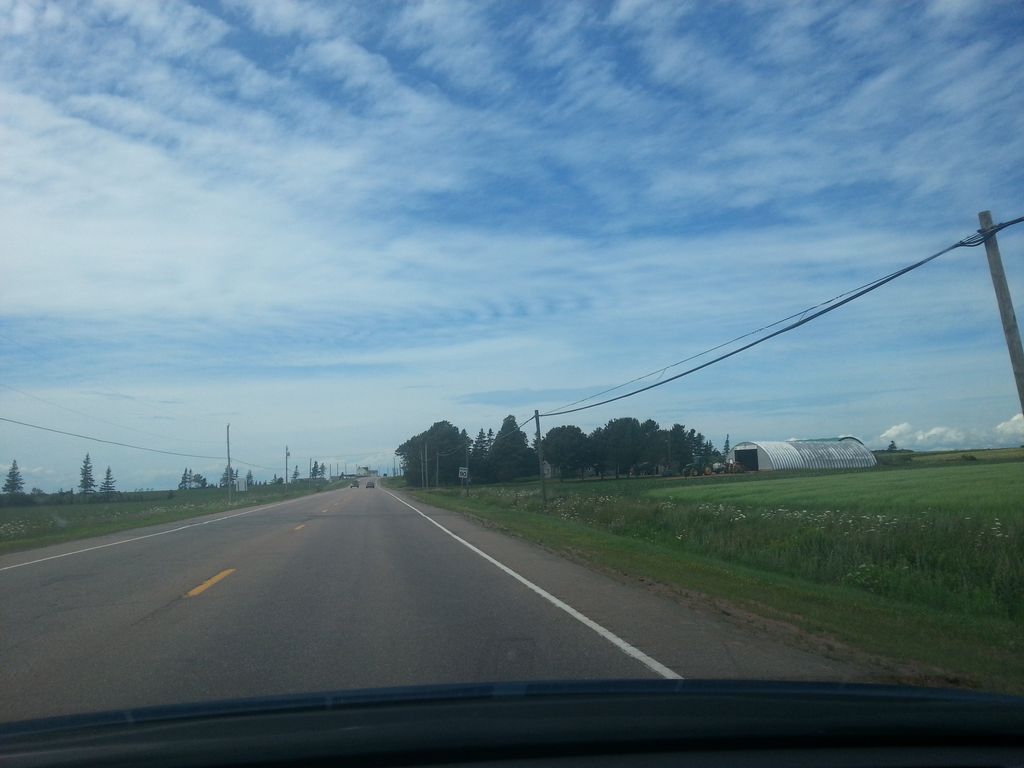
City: charlottetown